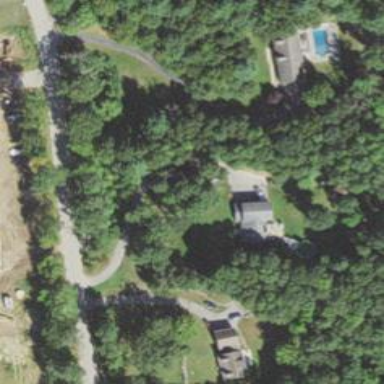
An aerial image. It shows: Residential driveway designated as service road.